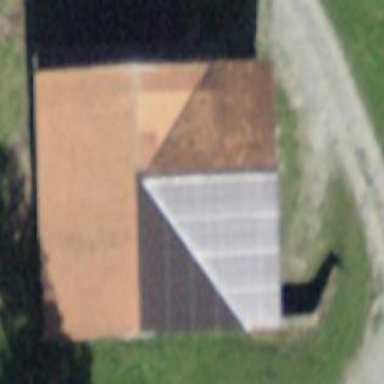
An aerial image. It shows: Barn.